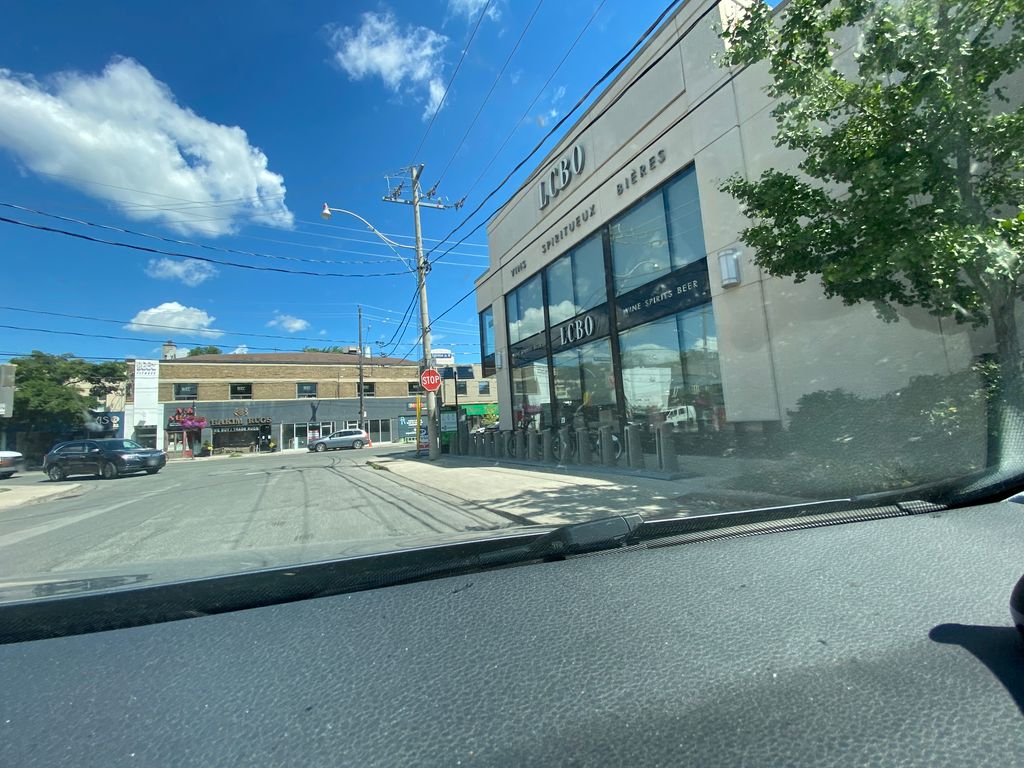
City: toronto